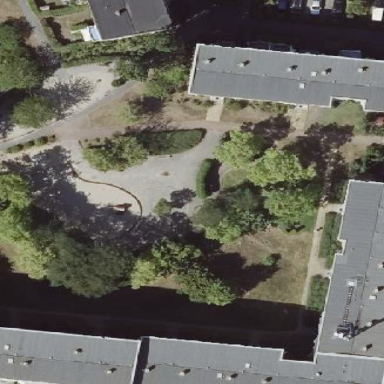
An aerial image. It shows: Playground area for leisure land.